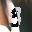
Label: 3